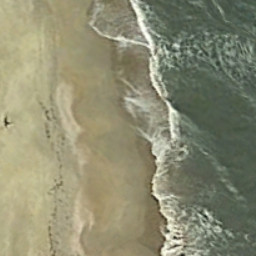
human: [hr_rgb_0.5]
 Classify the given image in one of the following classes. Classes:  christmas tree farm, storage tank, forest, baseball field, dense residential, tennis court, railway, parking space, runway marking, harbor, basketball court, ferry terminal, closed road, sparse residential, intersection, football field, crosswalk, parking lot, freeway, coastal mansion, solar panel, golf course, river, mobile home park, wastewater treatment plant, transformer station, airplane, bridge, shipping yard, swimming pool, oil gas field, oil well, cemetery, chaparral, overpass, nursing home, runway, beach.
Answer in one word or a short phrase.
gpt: beach